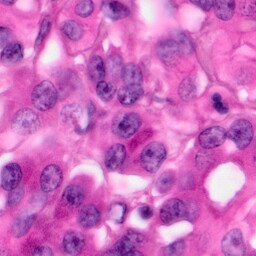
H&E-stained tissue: Pancreatic